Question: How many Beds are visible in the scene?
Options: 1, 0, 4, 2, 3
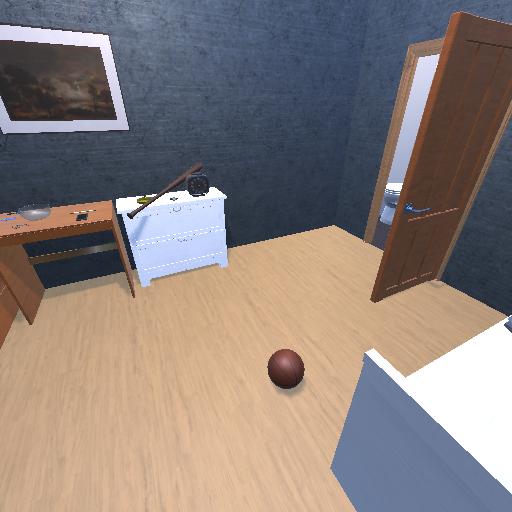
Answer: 1